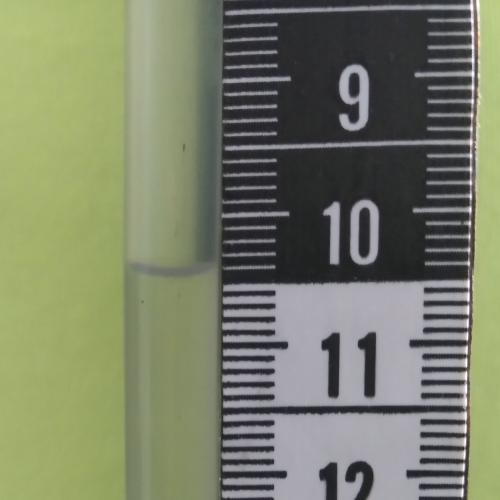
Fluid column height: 10.4 cm